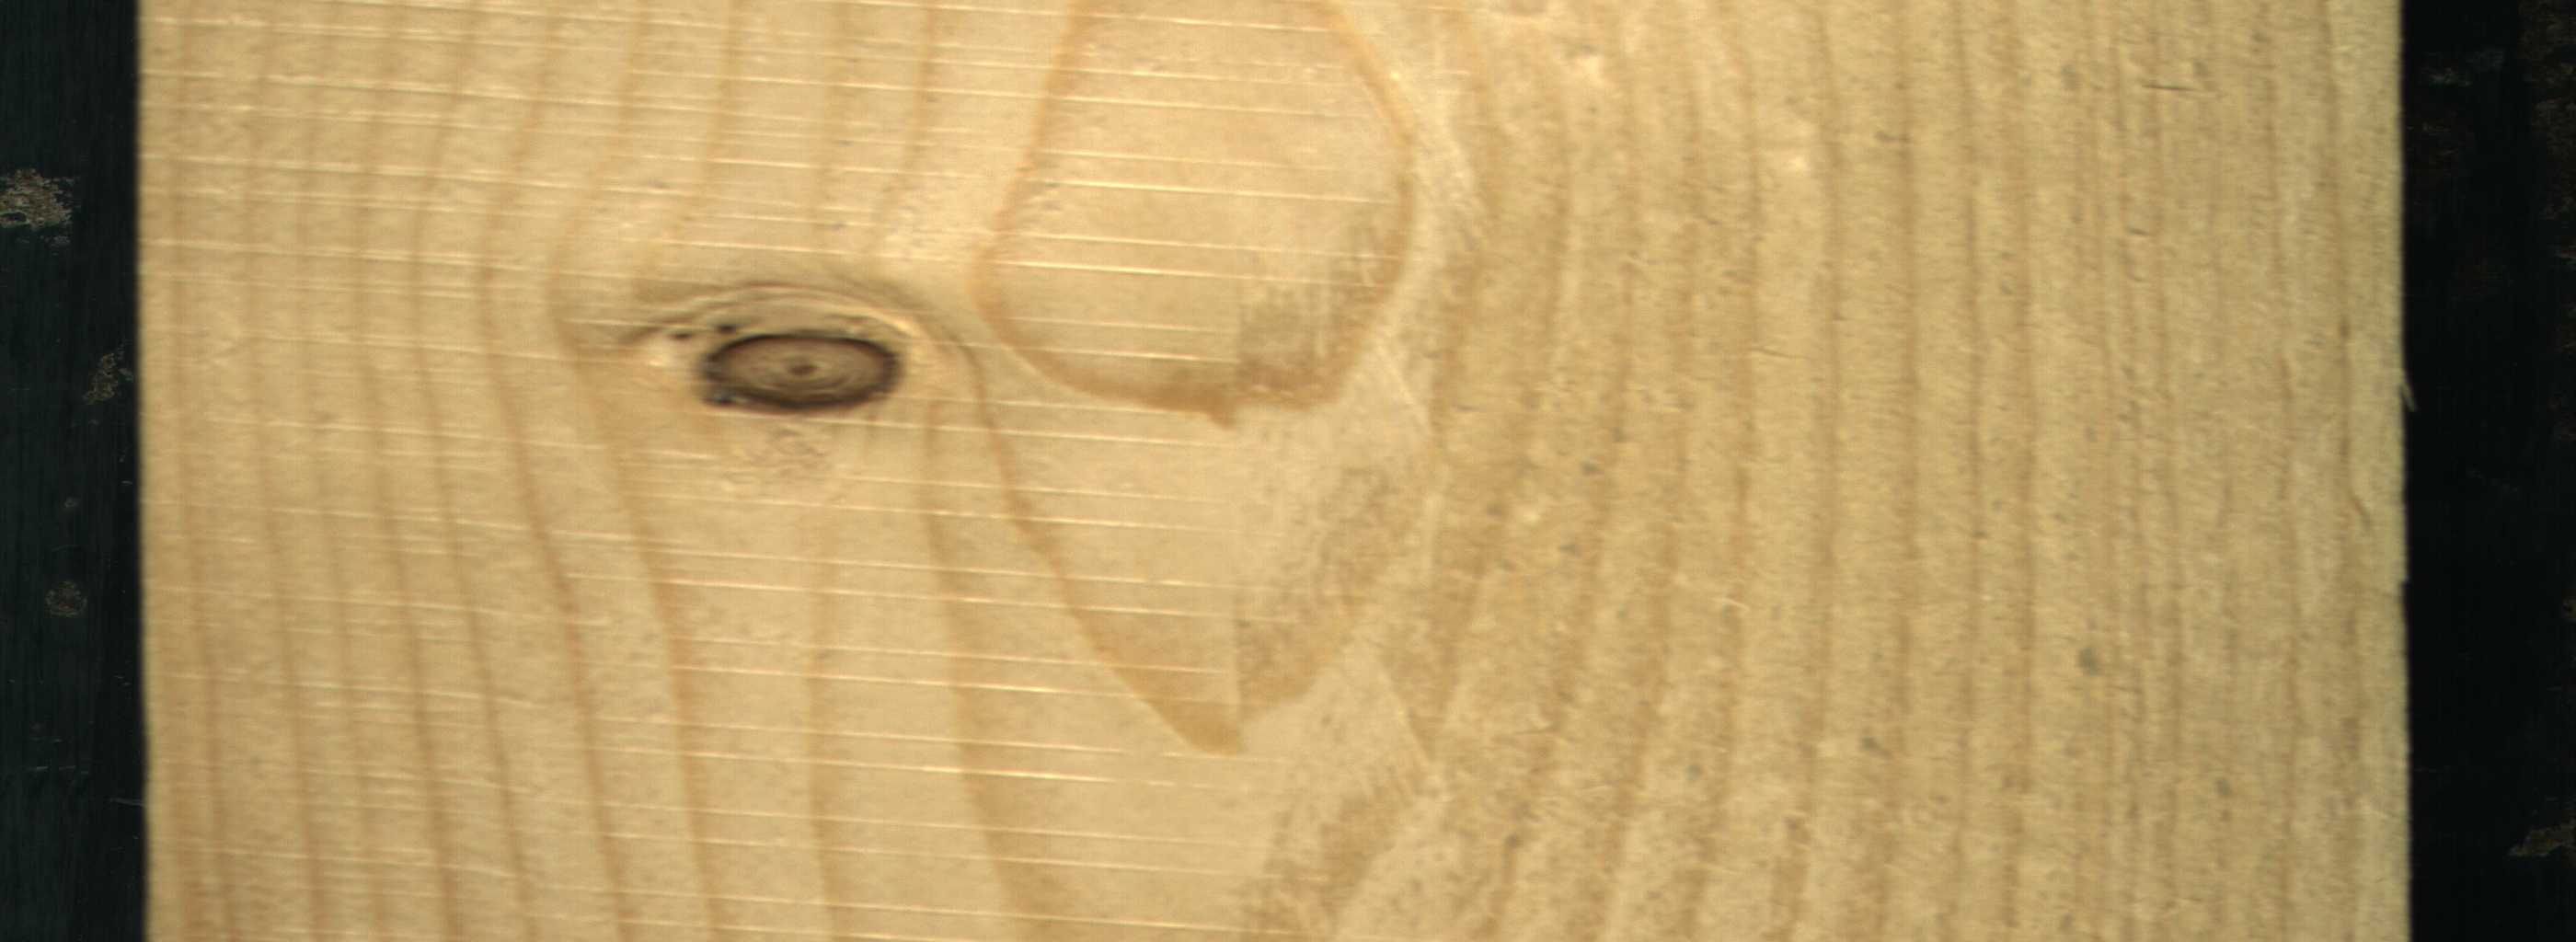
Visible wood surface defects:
Dead_Knot